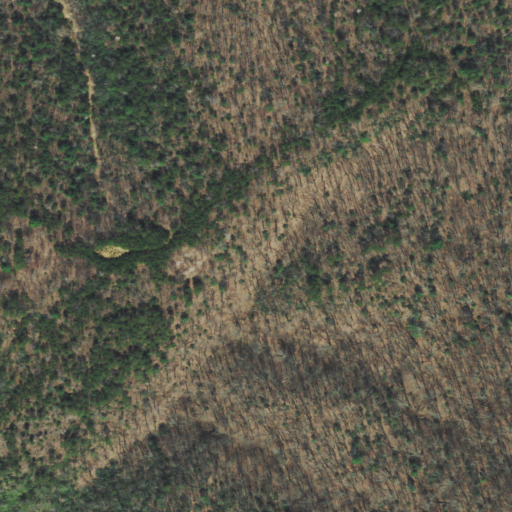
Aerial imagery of gap in Tennessee named Flint Gap containing mixed forest, deciduous forest, and evergreen forest